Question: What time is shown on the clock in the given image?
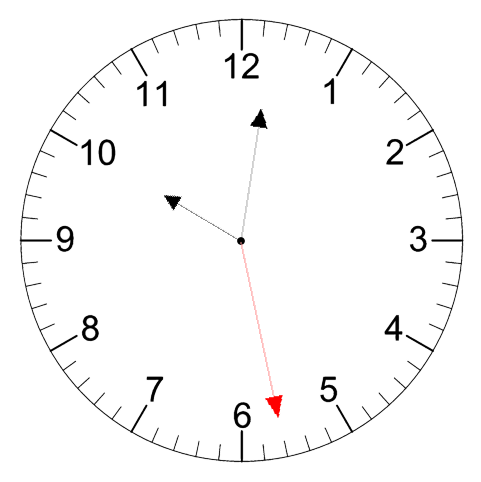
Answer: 10:01:28